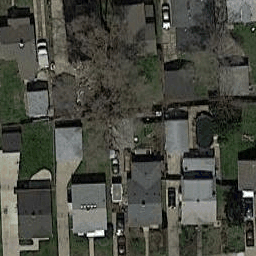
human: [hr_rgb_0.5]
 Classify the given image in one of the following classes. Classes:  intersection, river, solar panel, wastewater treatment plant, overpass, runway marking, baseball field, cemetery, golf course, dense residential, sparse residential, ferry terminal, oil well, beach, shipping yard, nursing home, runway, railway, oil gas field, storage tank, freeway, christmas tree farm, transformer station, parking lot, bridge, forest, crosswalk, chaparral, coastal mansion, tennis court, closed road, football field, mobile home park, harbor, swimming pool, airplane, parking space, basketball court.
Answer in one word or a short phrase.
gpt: dense residential